Question: Hi i would like to create this kind of shutter in my application from bottom to top, does anyone know any tutorials or any thing online. If you give me any suggestion that would be great. I tried looked into the Cocoa Controls but not be able to find anything similar.

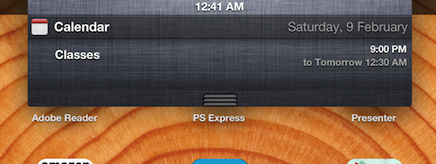
Answer: looks like you didn't searched good enough.
Any way here it is : <URL>